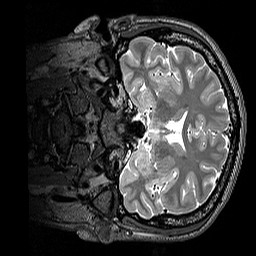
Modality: T2w
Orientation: coronal
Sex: male
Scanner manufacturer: siemens
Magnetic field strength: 3 T
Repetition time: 3.2 s
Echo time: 0.409 s